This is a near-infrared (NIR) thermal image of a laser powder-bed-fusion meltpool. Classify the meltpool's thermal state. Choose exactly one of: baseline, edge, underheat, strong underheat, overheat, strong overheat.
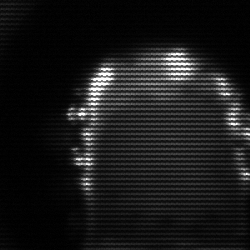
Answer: baseline